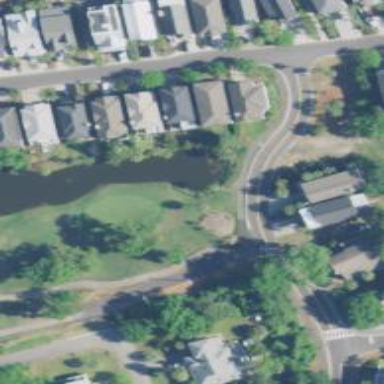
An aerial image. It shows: Path for both road and golf.